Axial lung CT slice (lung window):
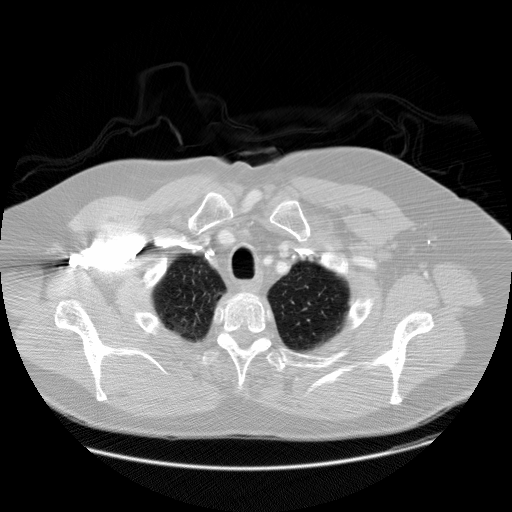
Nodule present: no